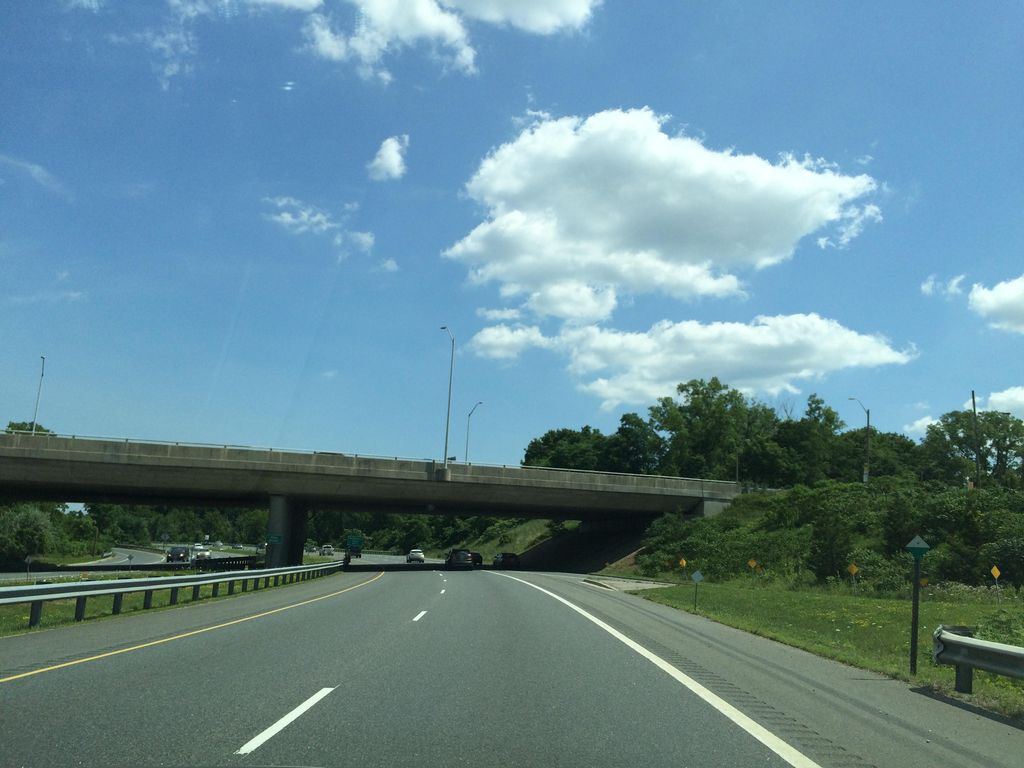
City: hamilton